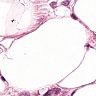
Metastatic tissue present: yes